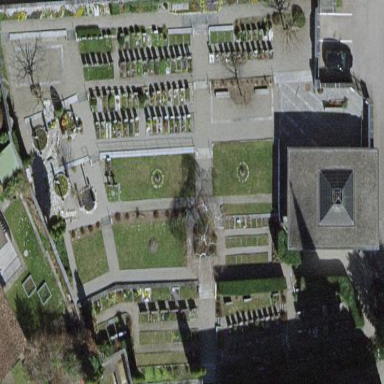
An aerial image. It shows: Cemetery.